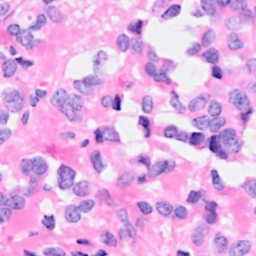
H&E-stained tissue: Breast